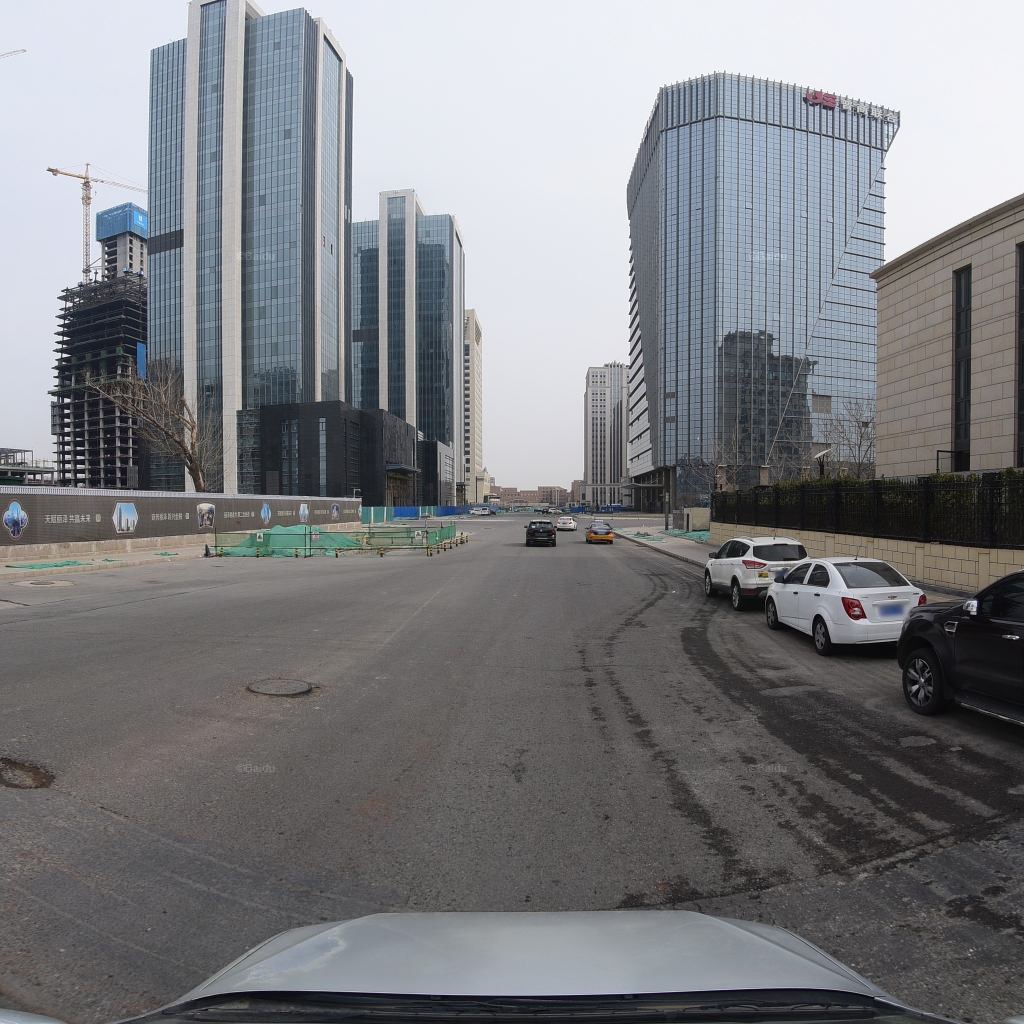
Region: Fengtai
Road damage annotations: transverse crack, transverse crack, pothole, transverse crack, manhole cover, pothole, transverse crack, transverse crack